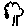
Label: tree